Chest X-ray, AP view. Patient: 50 years old, sex M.
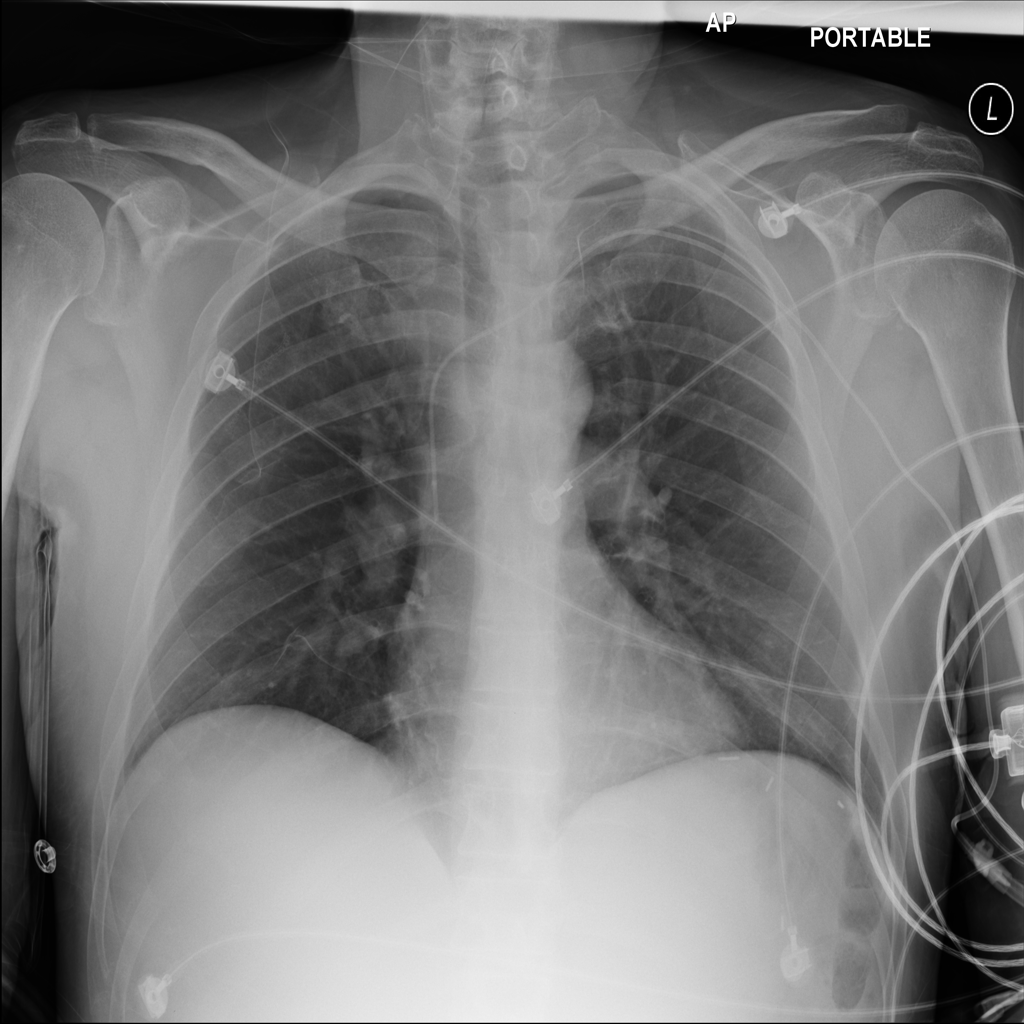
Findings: No Finding